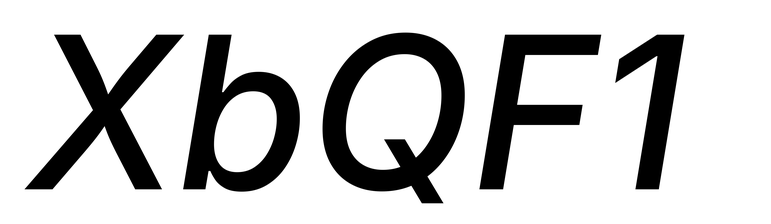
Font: Inter-Italic_Medium_Italic